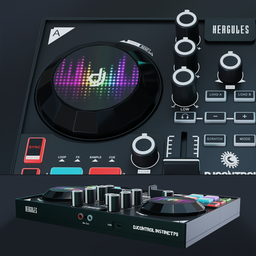
Label: electronics